Interaction volume radius: 5 \u00c5
Interaction volume height: 15 \u00c5
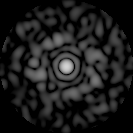
Disorder parameter: 0.8635